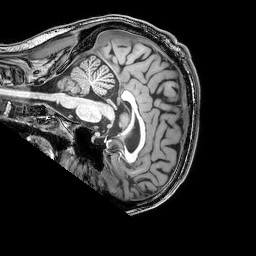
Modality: T1w
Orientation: sagittal
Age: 25
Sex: male